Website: home-depot
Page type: account-selection
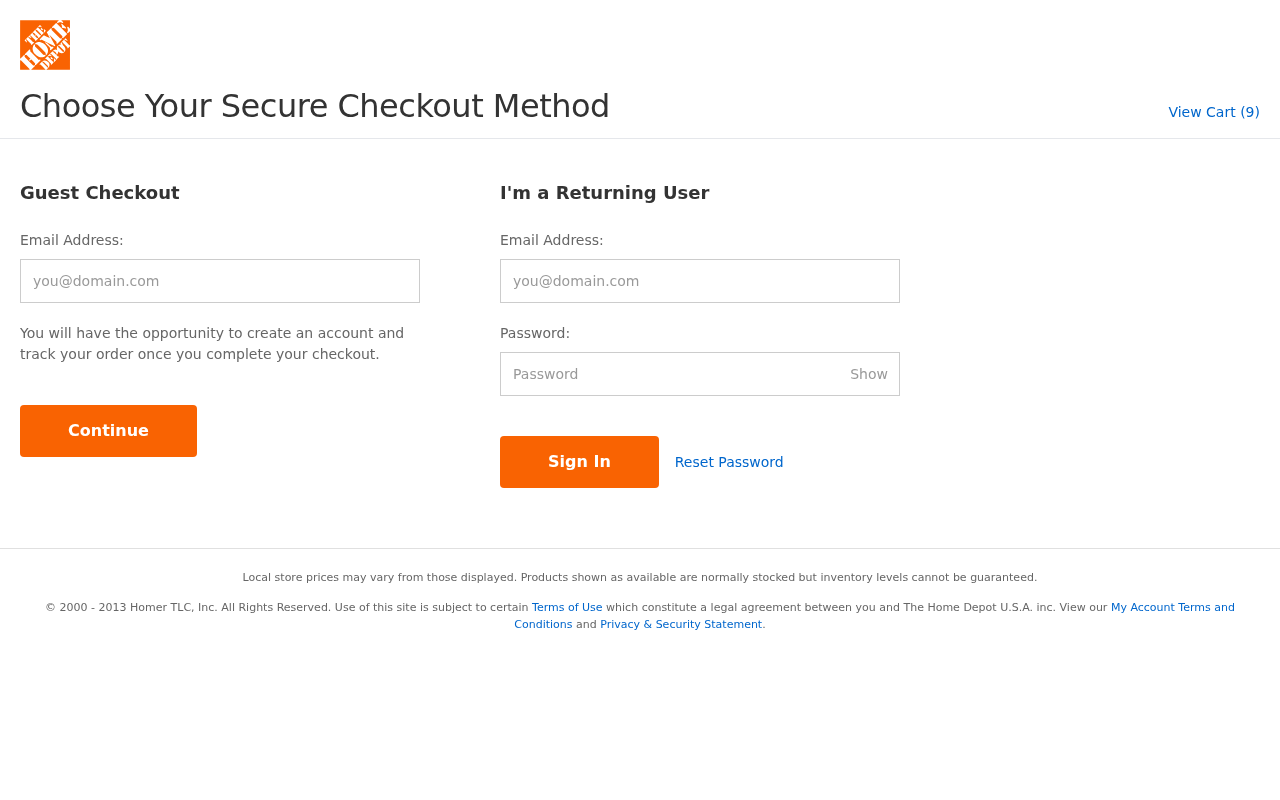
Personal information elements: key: PII_LOGIN_USERNAME
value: dsmall256
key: PII_LOGIN_USERNAME2
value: dsmall256
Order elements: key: ORDER_NUM_ITEMS
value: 9